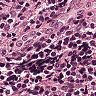
Metastatic tissue present: no